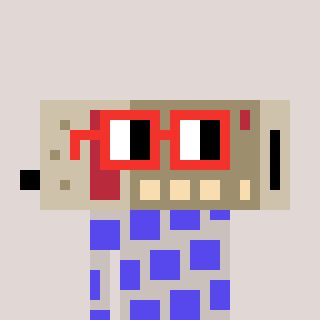
a pixel art character with square red glasses, a cordless phone-shaped head and a foggrey-colored body on a warm background